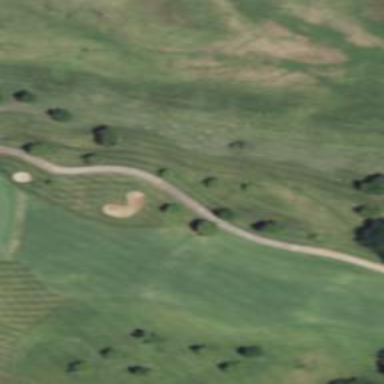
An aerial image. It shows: Service road used as golf cart path.